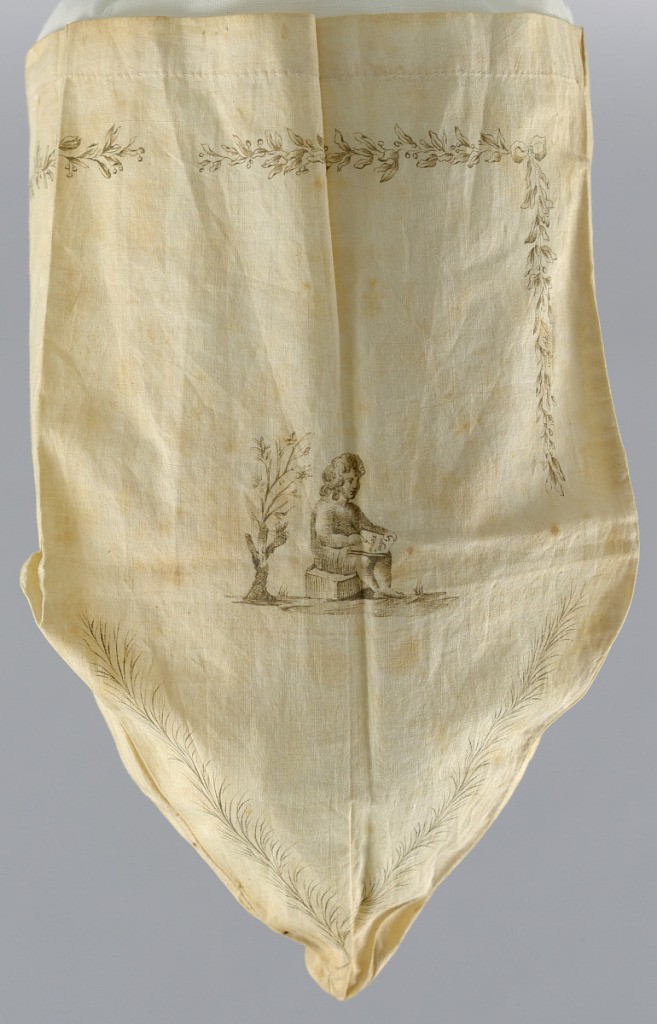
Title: Bag with pen and ink drawing
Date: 1810
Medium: cotton Technique: plain weave with pen and ink drawing
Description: Off-white bag with a very fine pen and ink drawing. On one side a putti writing on a slate: "souvenir." On the other, a scroll inscribed "Eloise to Lucy, Aug 22, 1810." These are bordered by minutely drawn garlands. Bag is wedge-shaped and hemmed at the top for passage of a drawstring.